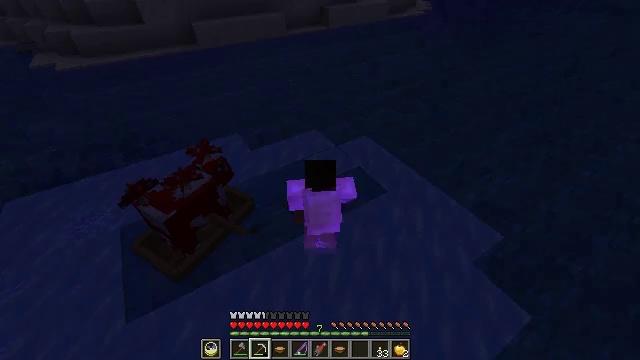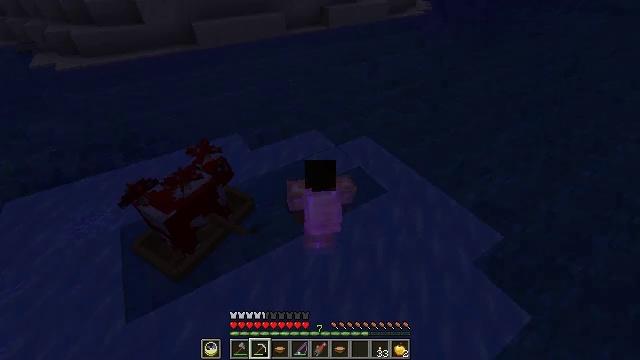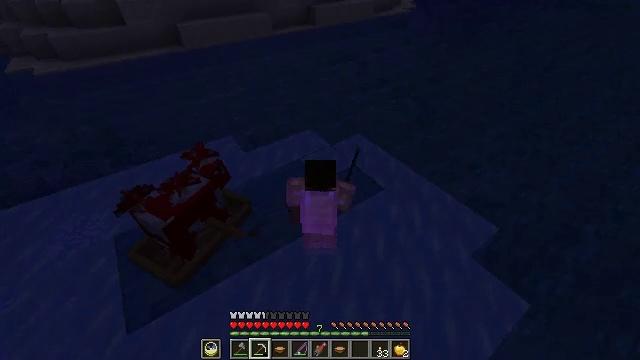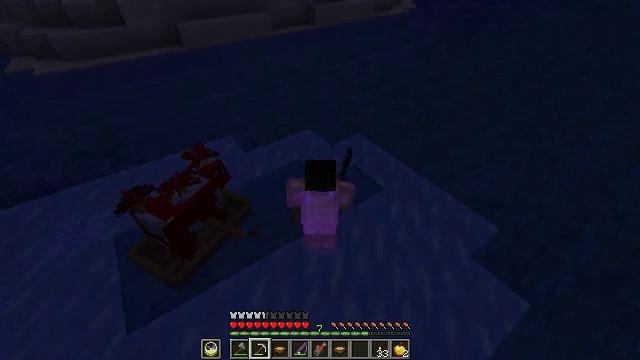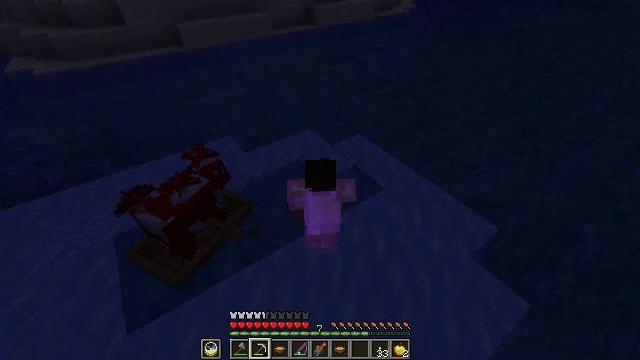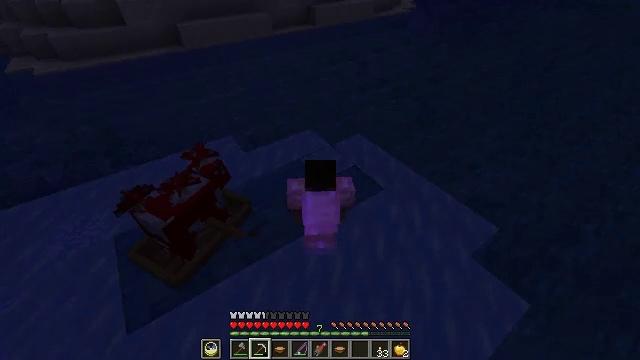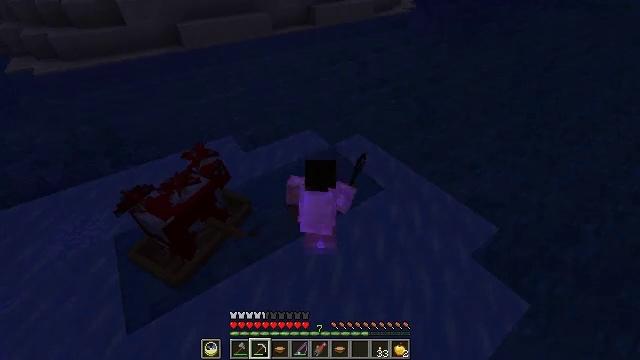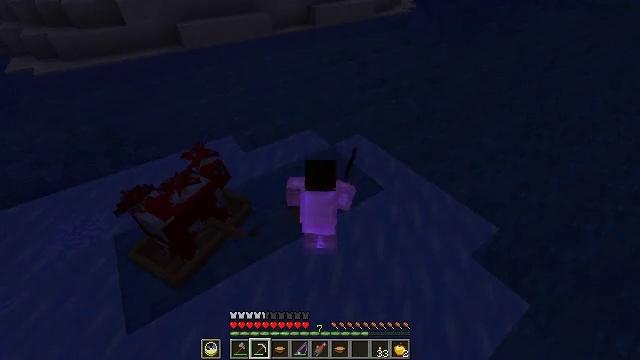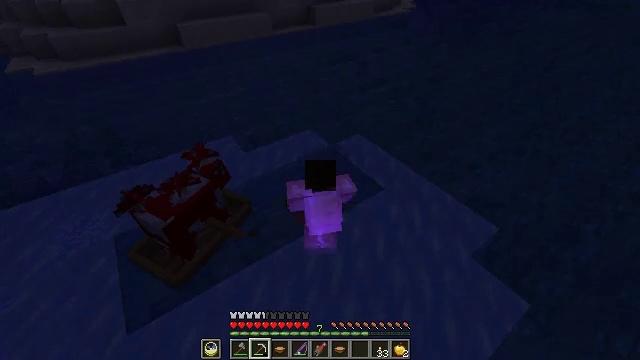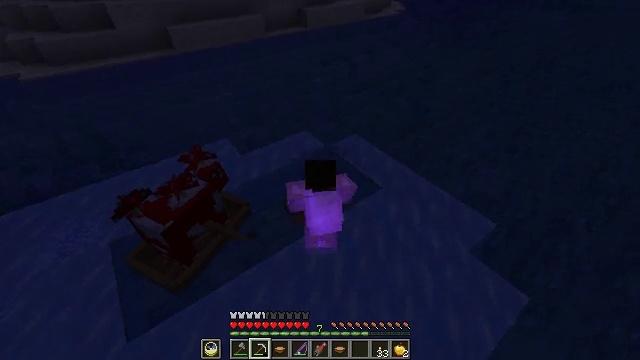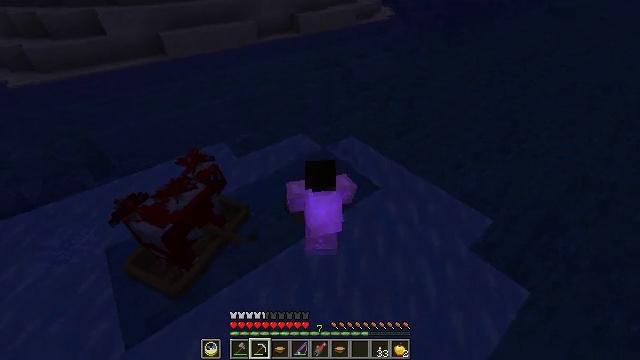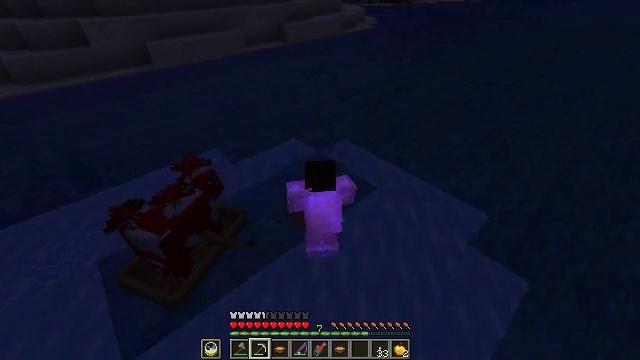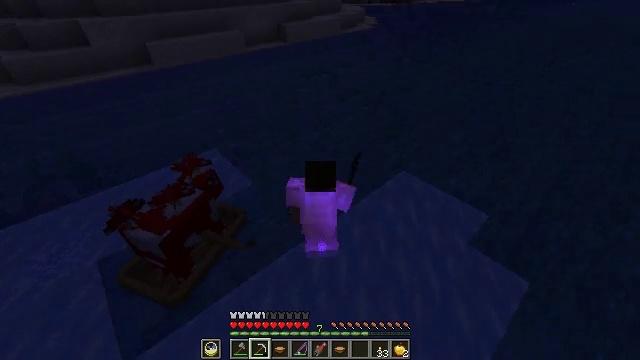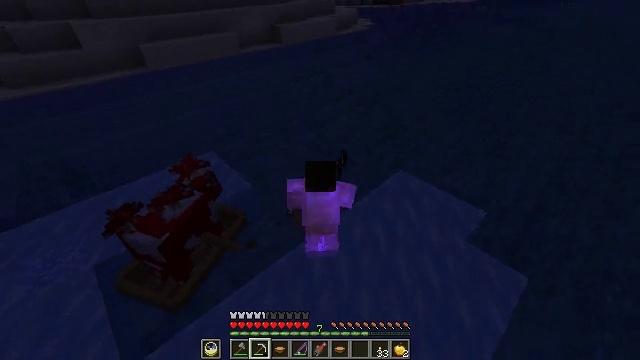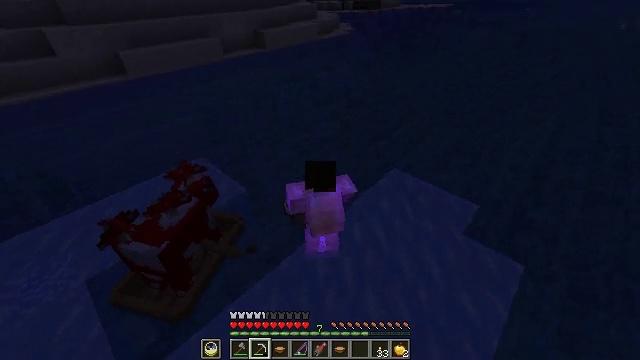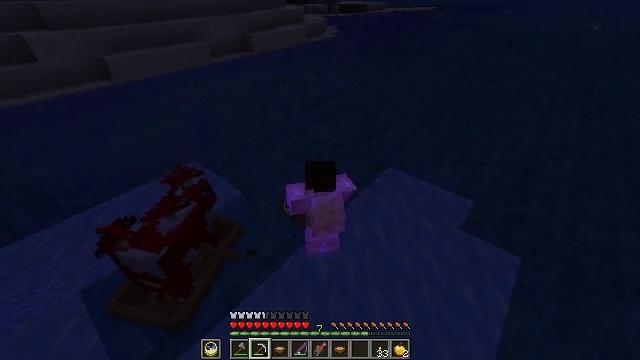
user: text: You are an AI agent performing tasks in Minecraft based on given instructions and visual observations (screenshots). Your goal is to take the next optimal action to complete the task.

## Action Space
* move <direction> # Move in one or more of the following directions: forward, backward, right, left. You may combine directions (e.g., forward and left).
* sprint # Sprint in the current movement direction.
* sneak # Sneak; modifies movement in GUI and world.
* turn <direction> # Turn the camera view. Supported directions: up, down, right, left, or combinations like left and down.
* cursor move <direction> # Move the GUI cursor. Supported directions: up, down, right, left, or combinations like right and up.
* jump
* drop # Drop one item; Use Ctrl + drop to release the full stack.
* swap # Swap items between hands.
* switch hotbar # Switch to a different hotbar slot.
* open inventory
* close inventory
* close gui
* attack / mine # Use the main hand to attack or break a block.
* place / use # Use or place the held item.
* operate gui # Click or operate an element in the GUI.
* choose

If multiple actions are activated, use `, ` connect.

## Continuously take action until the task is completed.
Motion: motion action
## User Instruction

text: Destroy the frosted ice to clear a path.
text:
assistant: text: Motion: sneak, attack / mine
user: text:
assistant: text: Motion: sneak, turn right, attack / mine
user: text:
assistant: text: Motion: sneak, attack / mine
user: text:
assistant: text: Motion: sneak, attack / mine
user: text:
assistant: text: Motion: sneak, attack / mine
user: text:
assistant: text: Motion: sneak, attack / mine
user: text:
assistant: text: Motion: sneak, attack / mine
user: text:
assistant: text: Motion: sneak, attack / mine
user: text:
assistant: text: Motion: sneak, turn right, attack / mine
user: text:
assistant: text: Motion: sneak, turn right and up, attack / mine
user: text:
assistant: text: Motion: sneak, turn right and up, attack / mine
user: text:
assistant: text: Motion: sneak, attack / mine
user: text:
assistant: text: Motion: sneak, turn right, attack / mine
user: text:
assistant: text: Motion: sneak, turn right, attack / mine
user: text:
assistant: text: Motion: sneak, turn right, attack / mine
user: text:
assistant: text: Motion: sneak, attack / mine
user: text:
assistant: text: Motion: sneak, attack / mine
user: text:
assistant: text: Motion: sneak, attack / mine
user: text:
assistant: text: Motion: sneak, attack / mine
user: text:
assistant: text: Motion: sneak, attack / mine
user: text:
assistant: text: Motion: sneak, attack / mine
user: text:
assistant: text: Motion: sneak, attack / mine
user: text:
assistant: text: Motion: sneak, attack / mine
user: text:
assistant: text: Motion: sneak, turn left and down, attack / mine
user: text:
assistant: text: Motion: sneak, turn left and down, attack / mine
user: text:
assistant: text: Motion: sneak, turn left and down
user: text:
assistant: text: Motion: sneak, turn left
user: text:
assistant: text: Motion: sneak, turn left
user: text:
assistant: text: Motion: sneak, turn left
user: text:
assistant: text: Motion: sneak